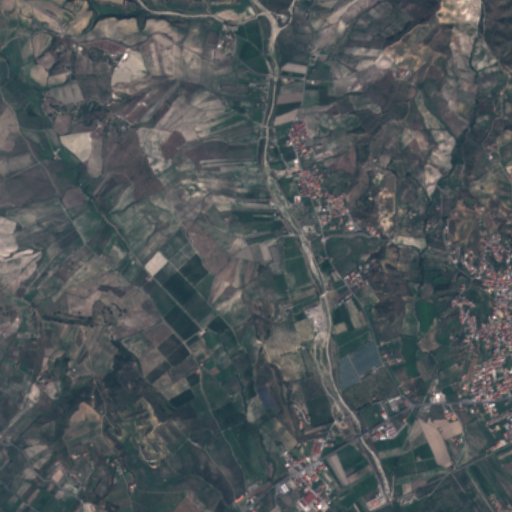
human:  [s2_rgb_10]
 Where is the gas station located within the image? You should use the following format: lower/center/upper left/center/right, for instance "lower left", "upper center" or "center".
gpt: The gas station is located in the lower right of the image.
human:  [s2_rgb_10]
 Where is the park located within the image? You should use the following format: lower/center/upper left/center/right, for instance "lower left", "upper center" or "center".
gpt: The park is located in the lower right of the image.
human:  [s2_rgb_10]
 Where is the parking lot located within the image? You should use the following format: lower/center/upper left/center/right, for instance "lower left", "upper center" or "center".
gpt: The parking lot is located in the center right of the image.
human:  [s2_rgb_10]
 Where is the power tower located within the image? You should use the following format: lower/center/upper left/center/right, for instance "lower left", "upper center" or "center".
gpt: The power tower is located in the upper left of the image.
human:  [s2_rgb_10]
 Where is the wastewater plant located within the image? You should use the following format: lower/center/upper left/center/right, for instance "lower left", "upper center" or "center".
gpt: The wastewater plant is located in the lower right of the image.
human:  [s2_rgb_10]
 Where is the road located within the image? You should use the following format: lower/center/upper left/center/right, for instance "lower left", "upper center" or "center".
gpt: There is no road in the image.